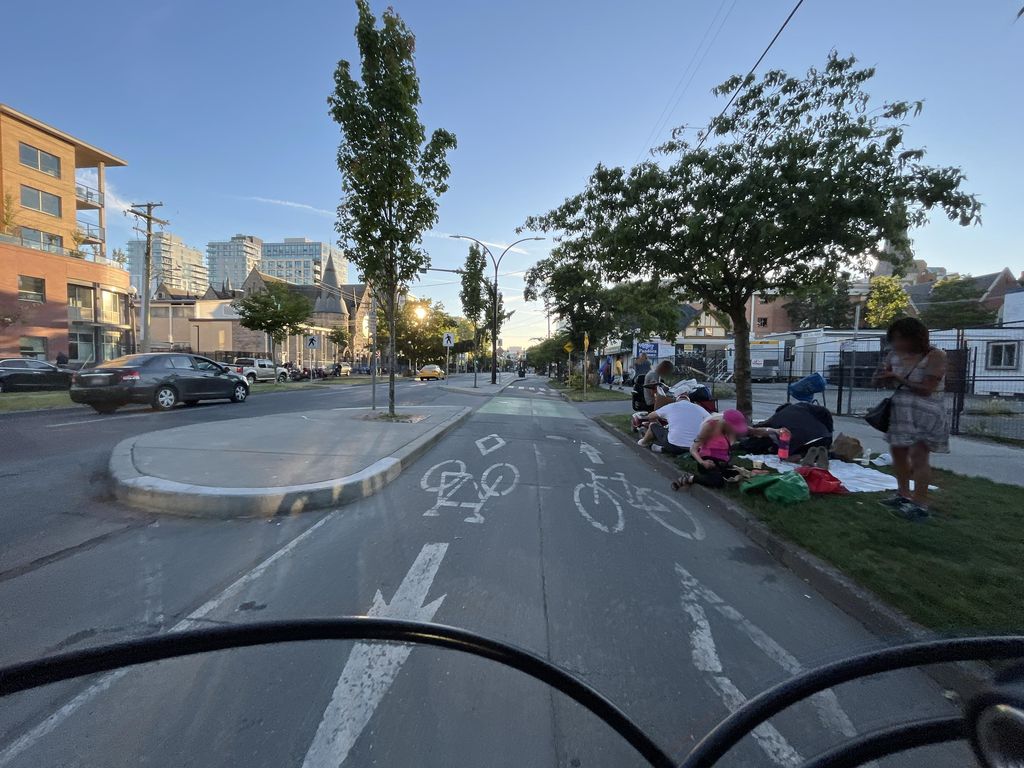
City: victoria